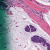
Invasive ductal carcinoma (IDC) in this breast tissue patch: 1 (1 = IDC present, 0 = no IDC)